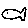
Label: fish